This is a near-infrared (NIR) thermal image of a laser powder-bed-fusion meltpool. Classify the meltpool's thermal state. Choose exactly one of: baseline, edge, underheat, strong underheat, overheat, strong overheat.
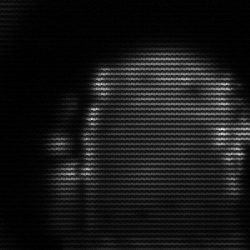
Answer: baseline